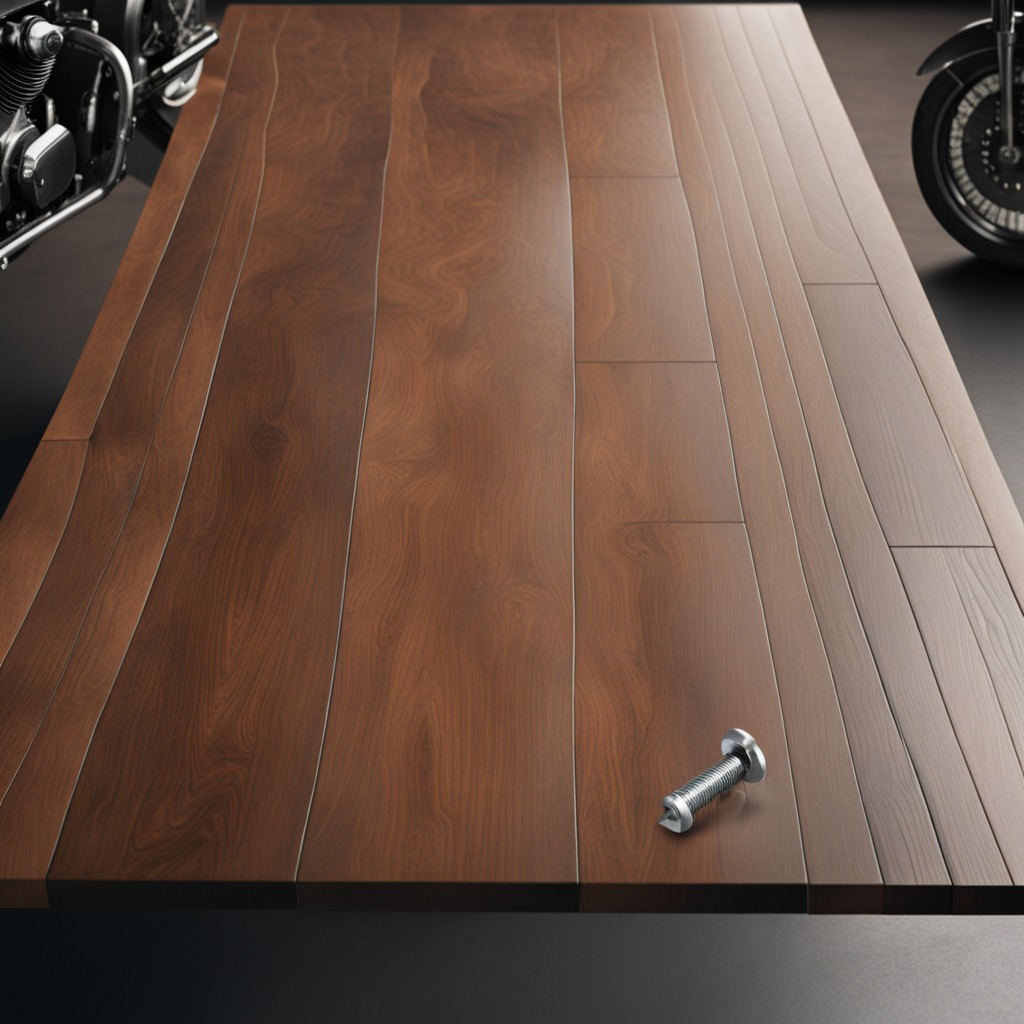
A metal screw is lying on the wooden table in the vintage motorcycle garage.